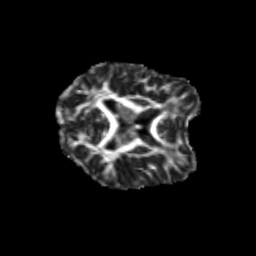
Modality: FA
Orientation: axial
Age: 26
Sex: female
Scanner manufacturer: siemens
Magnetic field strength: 3 T
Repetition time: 3.5 s
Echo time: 0.113 s